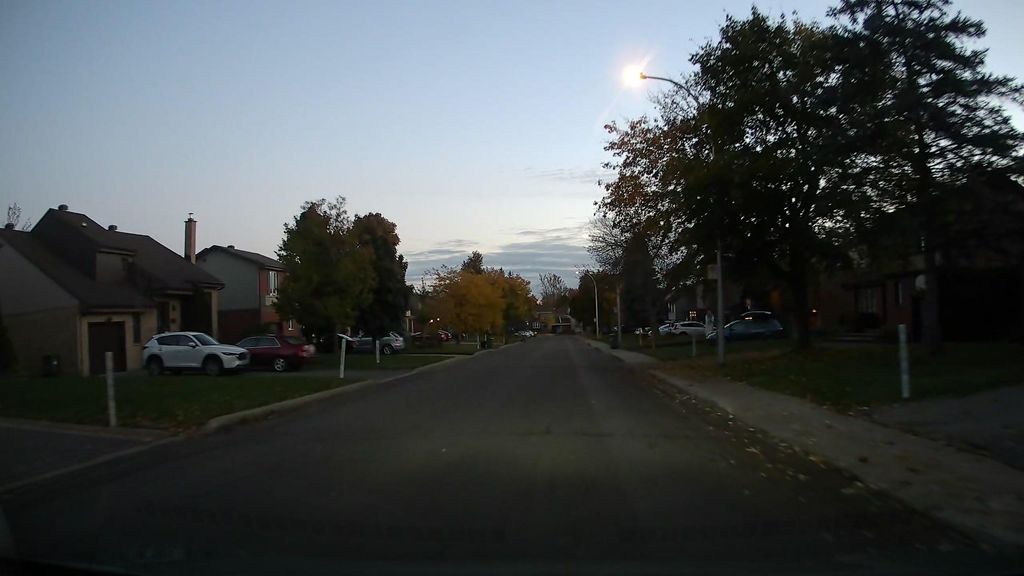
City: montreal